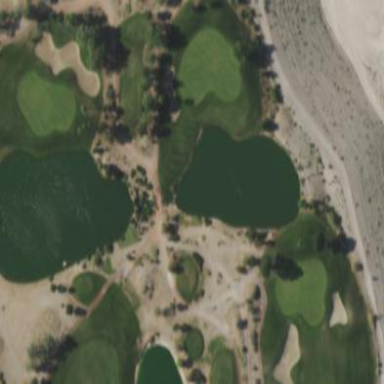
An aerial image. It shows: Rough area on grassy golf course.